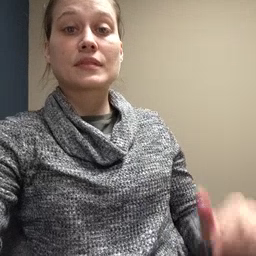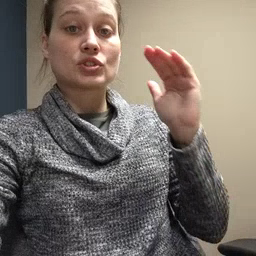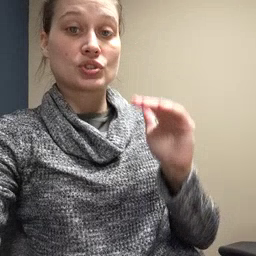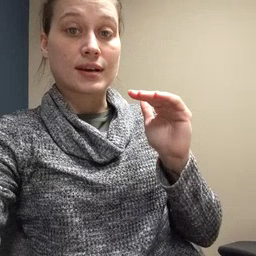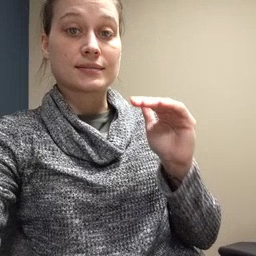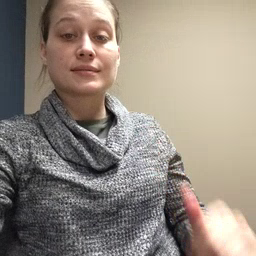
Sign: child